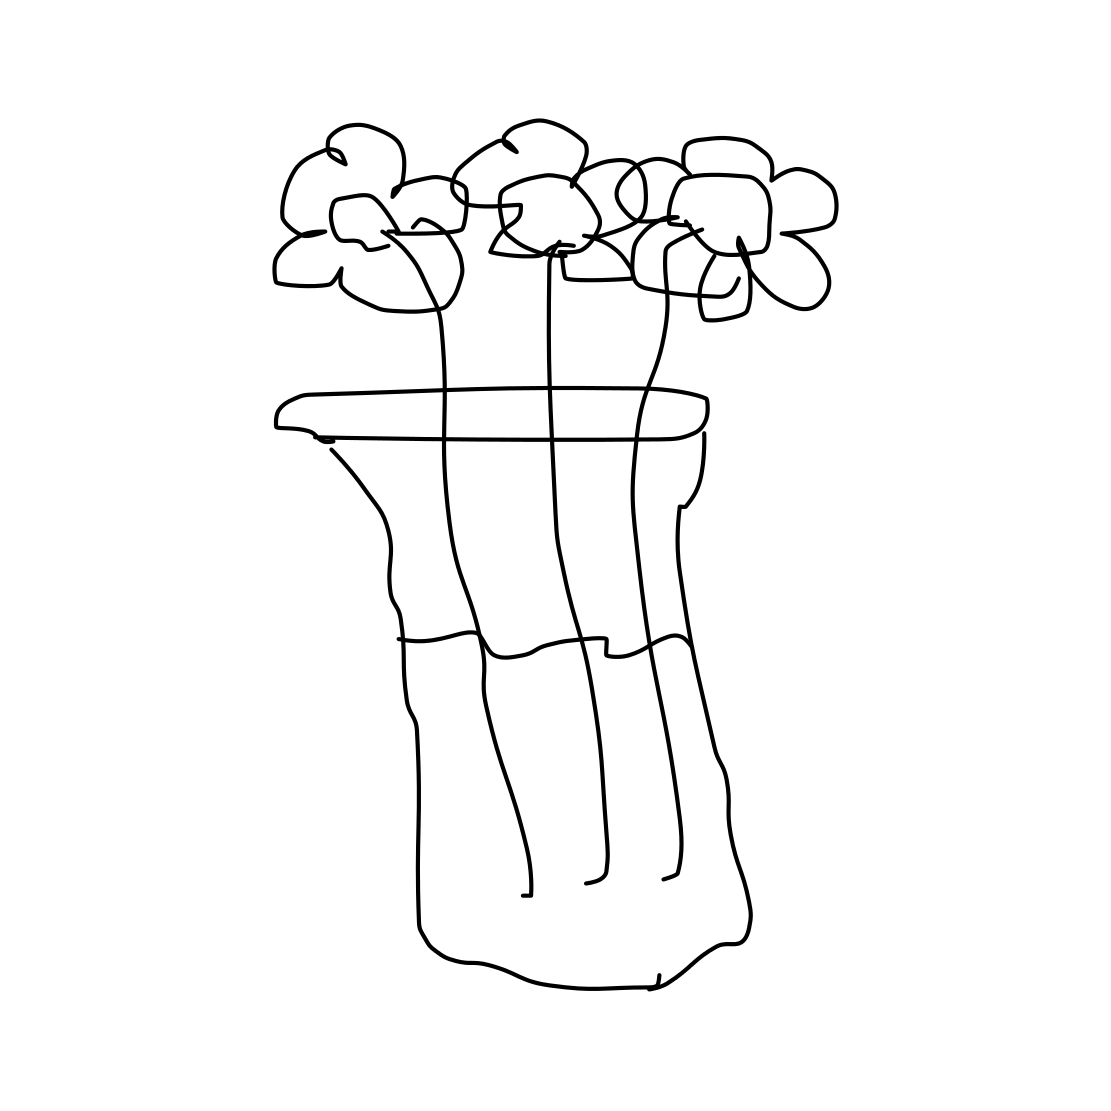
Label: vase